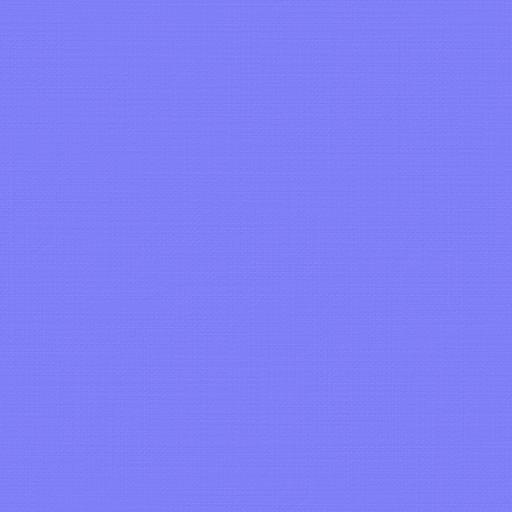
blue fabric pattern pink tartan